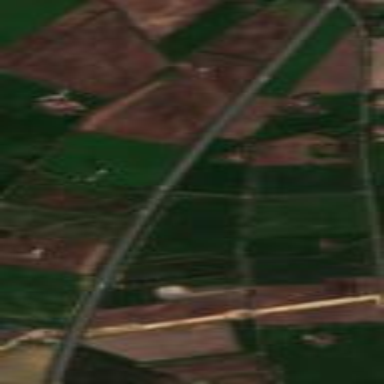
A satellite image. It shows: It's motorway area.